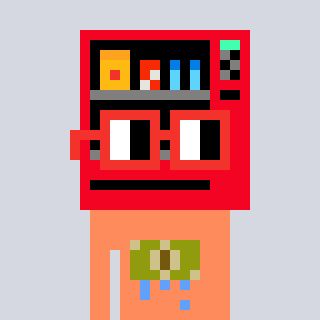
a pixel art character with square red glasses, a vending machine-shaped head and a peachy-colored body on a cool background